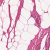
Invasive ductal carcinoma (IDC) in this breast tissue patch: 0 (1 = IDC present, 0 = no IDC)